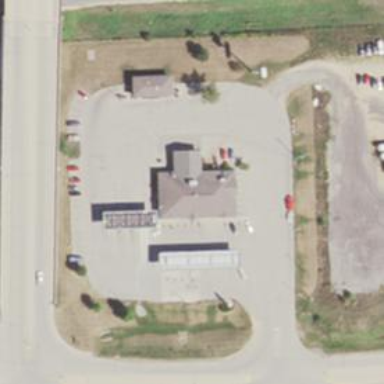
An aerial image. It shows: Convenience shop.